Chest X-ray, PA view. Patient: 58 years old, sex F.
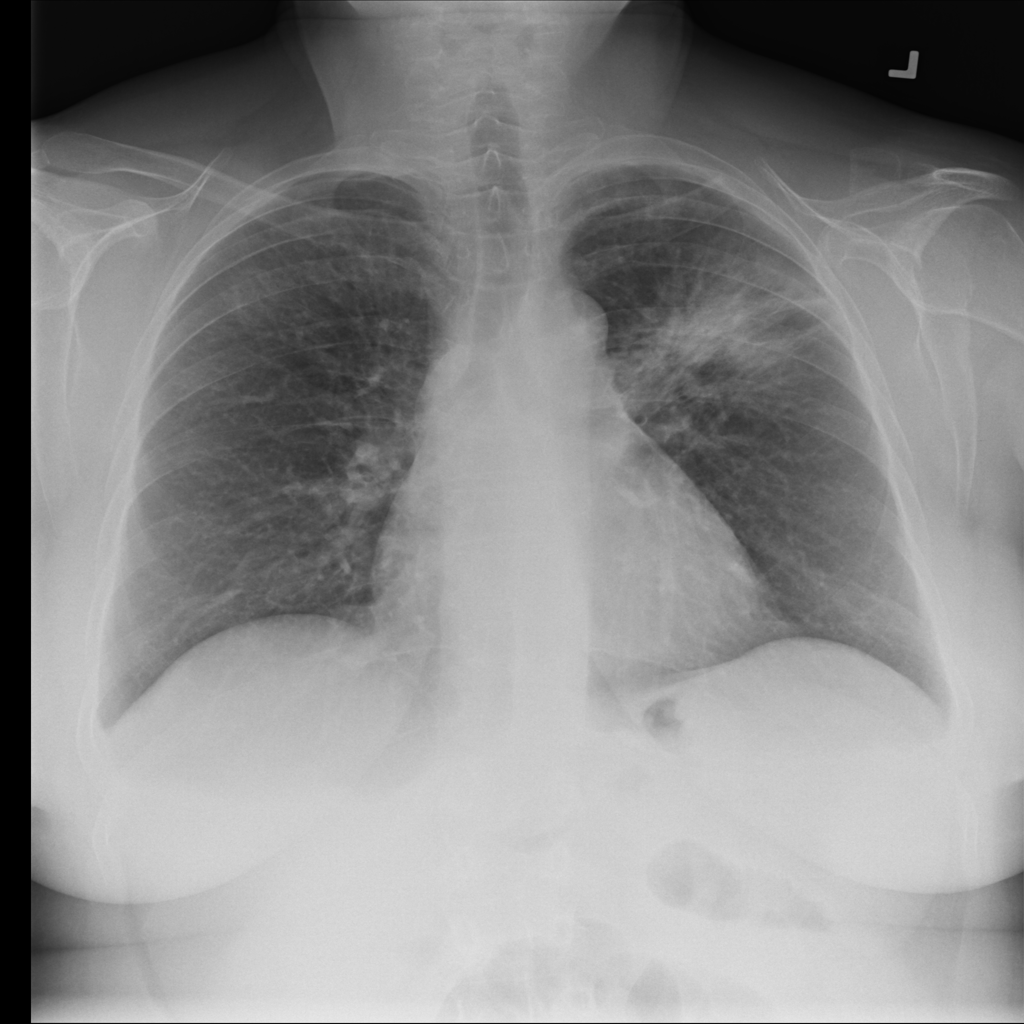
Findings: No Finding